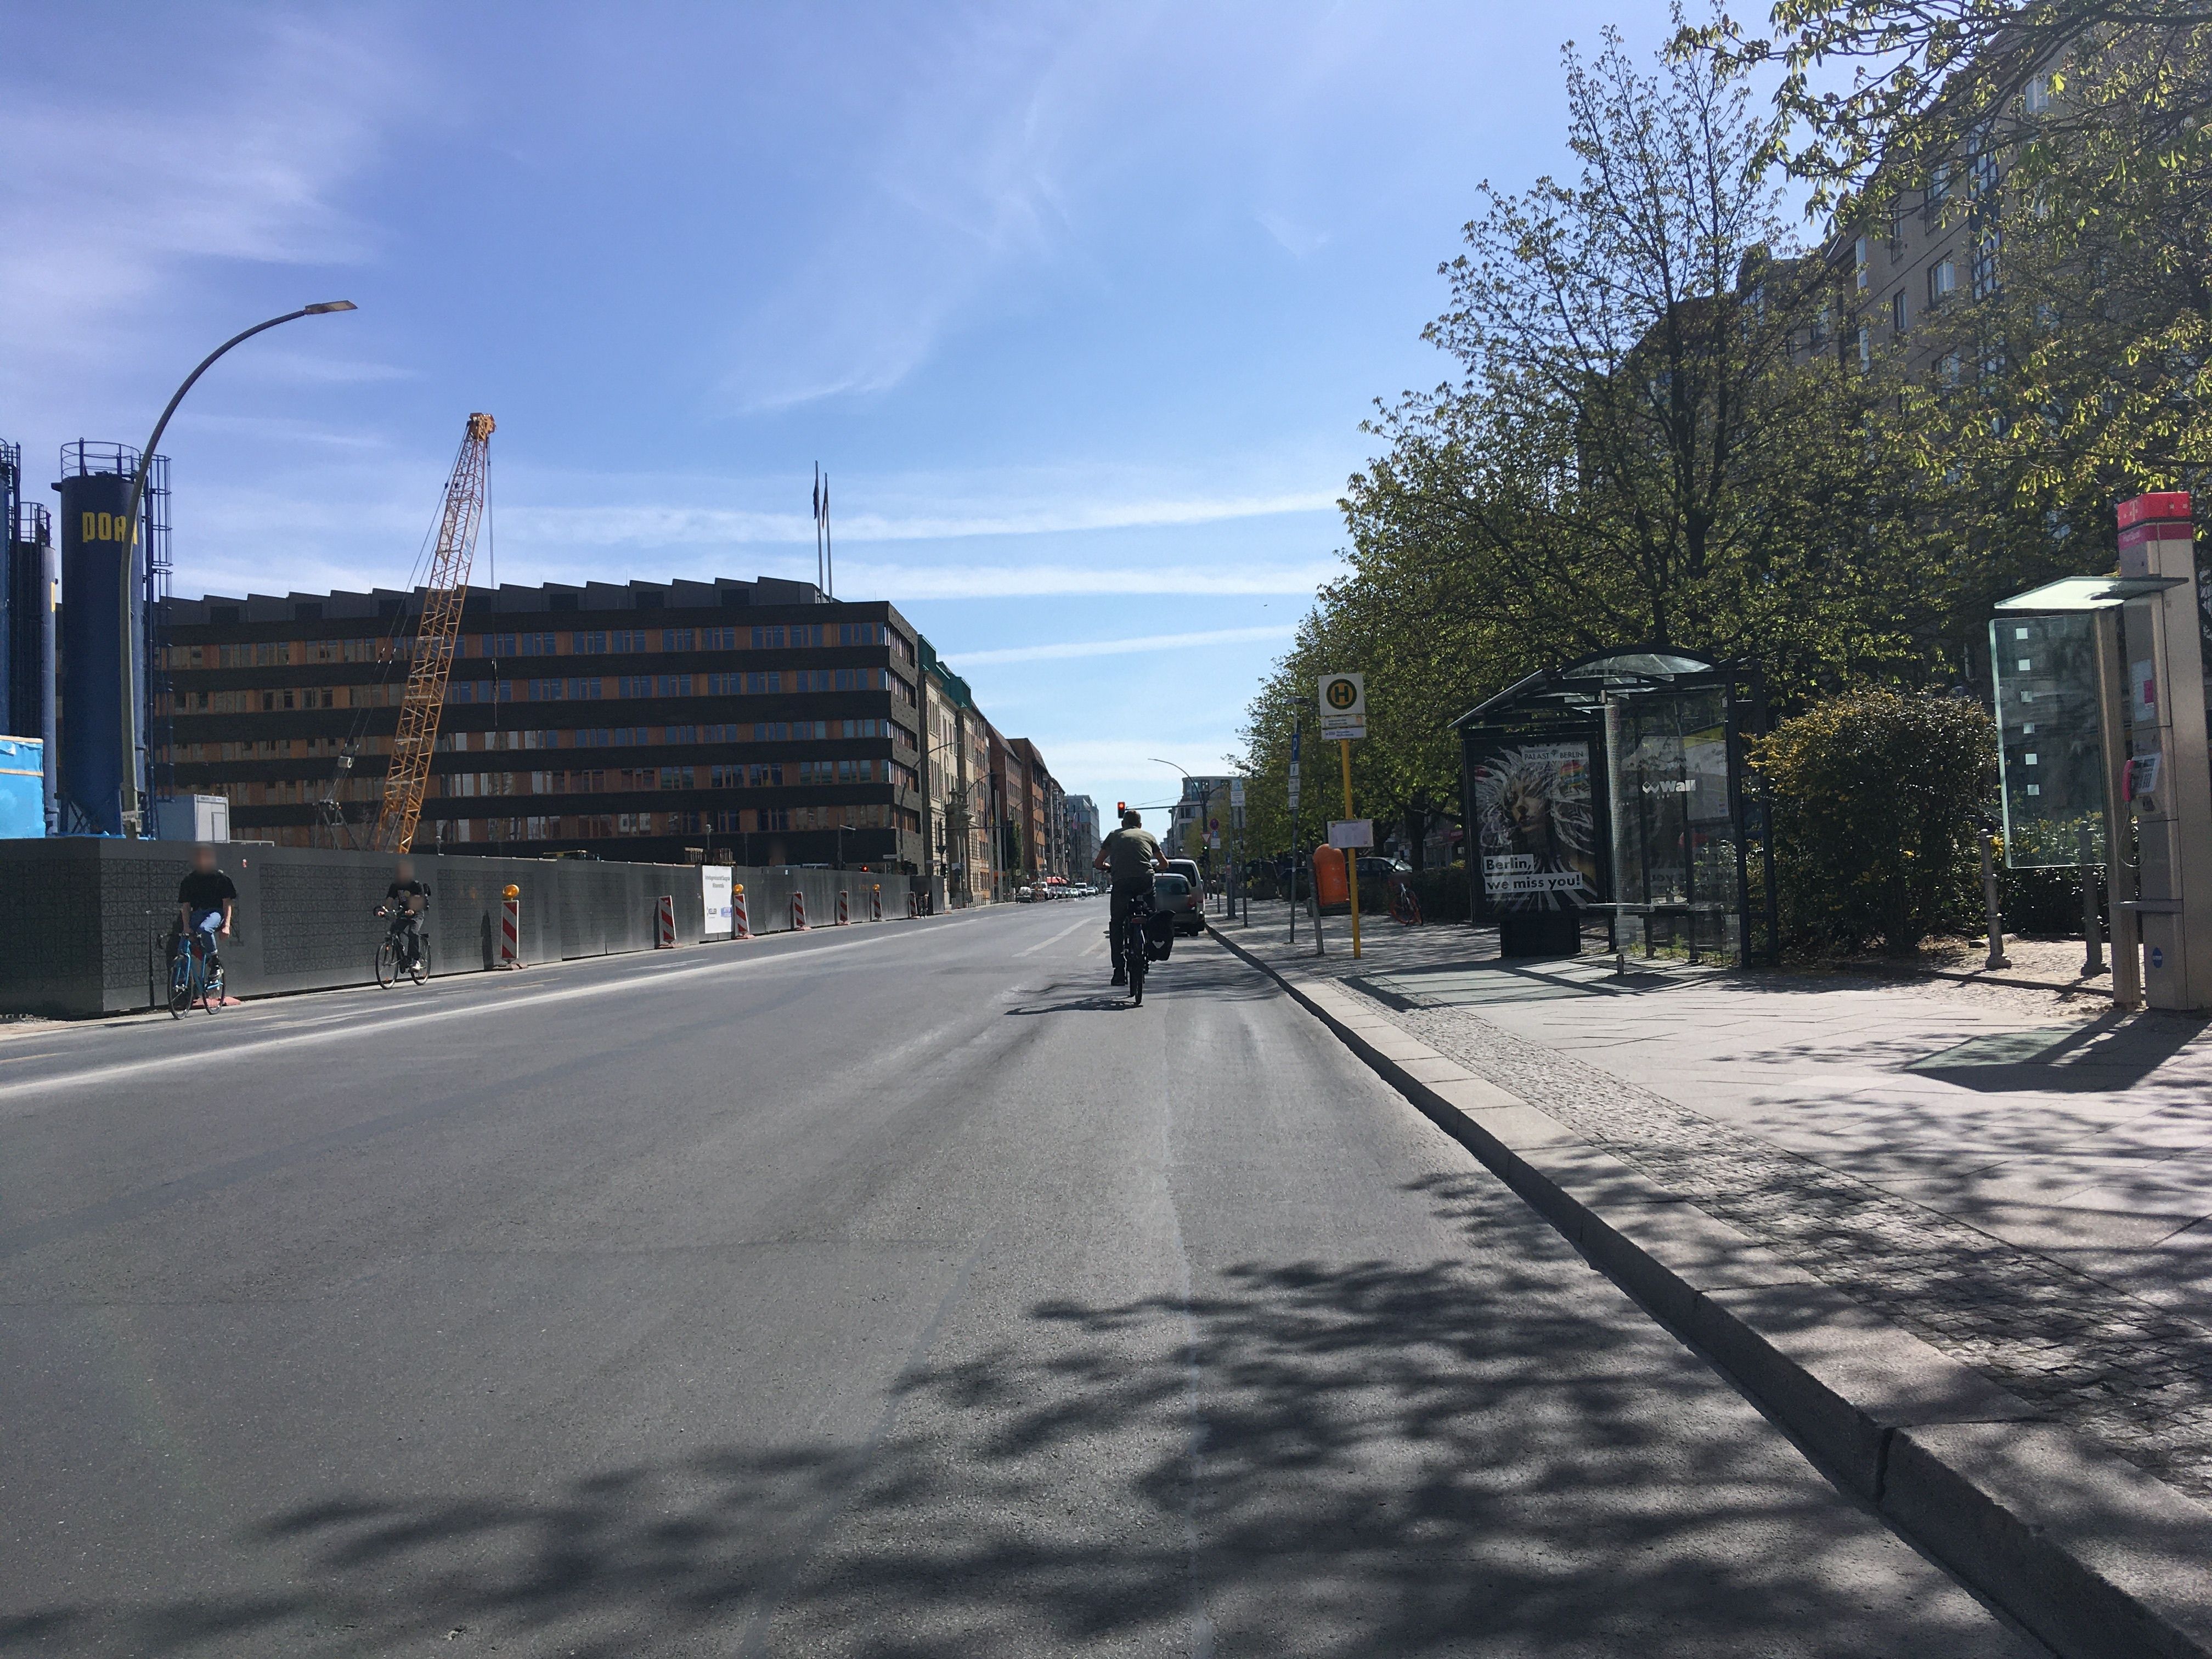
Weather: clear
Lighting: day
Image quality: good
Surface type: cycling surface
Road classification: secondary
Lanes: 3, 2
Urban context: urban centre
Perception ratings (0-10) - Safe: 4.98, Lively: 8.28, Beautiful: 8.47, Boring: 2.61, Depressing: 4.28, Wealthy: 8.63